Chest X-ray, PA view. Patient: 70 years old, sex M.
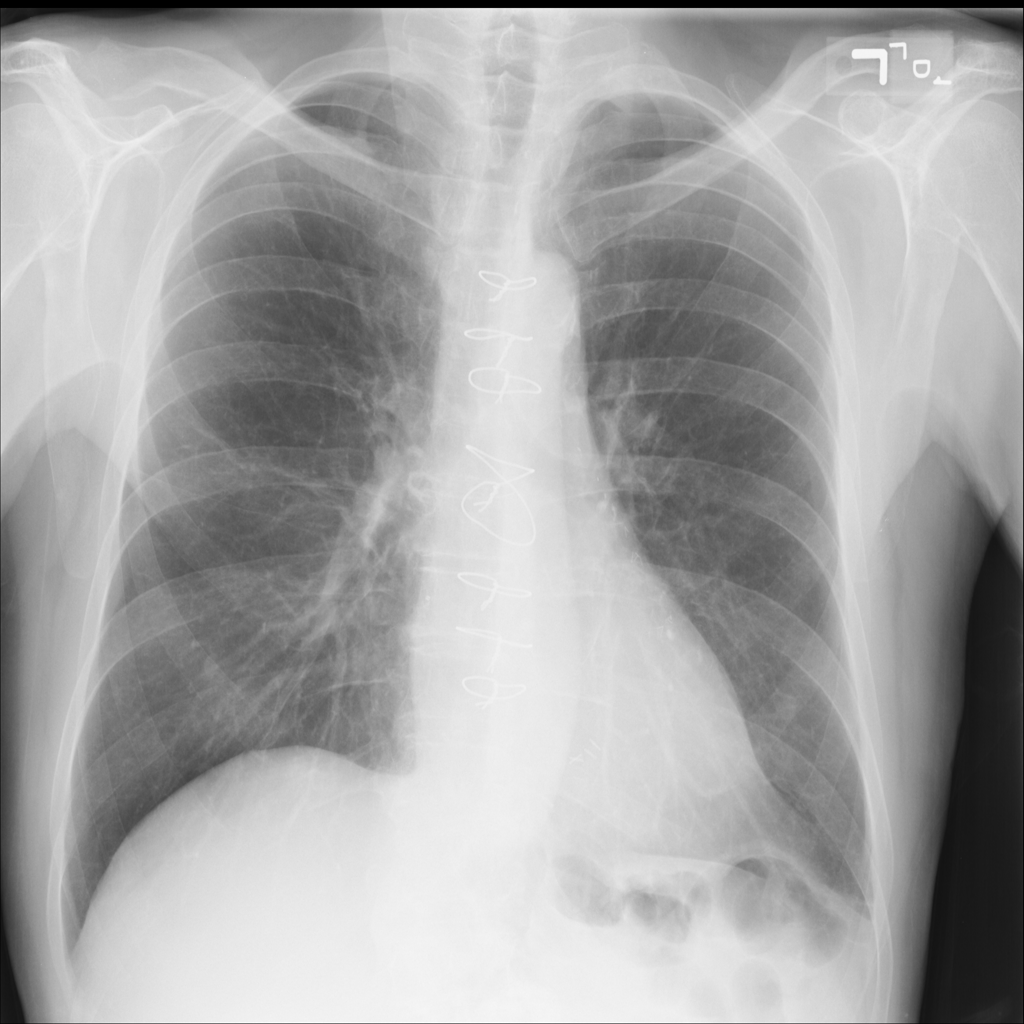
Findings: No Finding